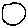
Label: circle